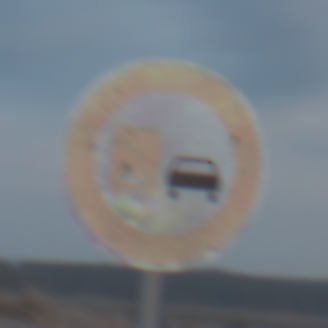
Verkehrszeichen: UeberholverbotKraftfahrzeuge
Umgebung: Outdoor, Beach
Tageszeit: SunriseSunset
Wetter: PartlyCloudy
Licht: Natural
Jahreszeit: NotSpecified
Kontrast: MediumContrast